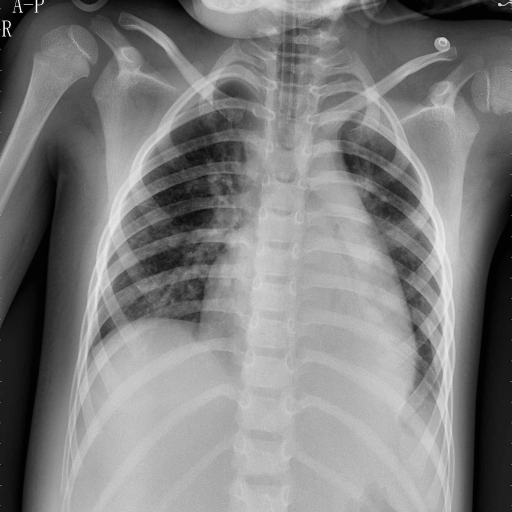
Finding: PNEUMONIA